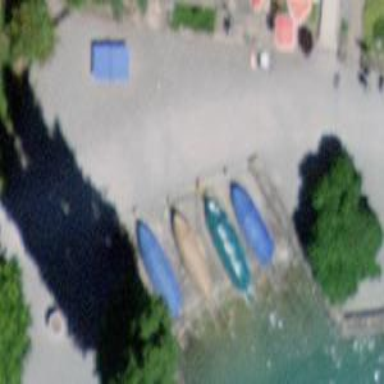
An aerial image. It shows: Boatyard along the waterway.